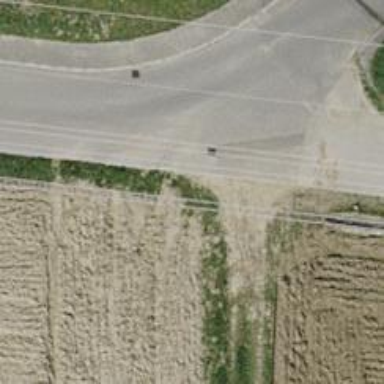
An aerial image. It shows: Unclassified road.